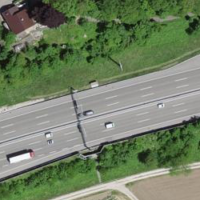
EUNIS habitat code: 57
Species observed at this site:
Lamium galeobdolon